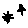
Label: star